Current action and preconditions to check: path_clear

Your task: For each precondition in the list above, predict whether it will hold at this action.

Consider the current scene as observed from the mobile robot's camera, and analyze the predicted future states of all dynamic agents (e.g., people, animals, vehicles, or any moving entities) within the NEXT SECOND.

IMPORTANT: Only answer "very likely" if you are absolutely certain—based on strong, clear evidence—that a dynamic agent will violate the precondition in the predicted future state. Do NOT answer "very likely" for unlikely, ambiguous, or low-probability risks.

Ask yourself for each precondition: Is there a high probability, with clear and convincing evidence, that the predicted future states of any dynamic agent will interfere with the predicted future state of the currently executing action within the NEXT SECOND, causing that precondition to fail?

Assess the risk level based on these predictions. Use "likely" or "very likely" if motions create a clear risk of interference.

Use "neutral" or "improbable" if agents are nearby but their predicted paths are clearly diverging or non-conflicting.

Failure Risk Categories: "very improbable", "improbable", "neutral", "likely", "very likely"

Answer Format: Output ONLY the probability_of_failure value from these categories: "very improbable", "improbable", "neutral", "likely", "very likely"

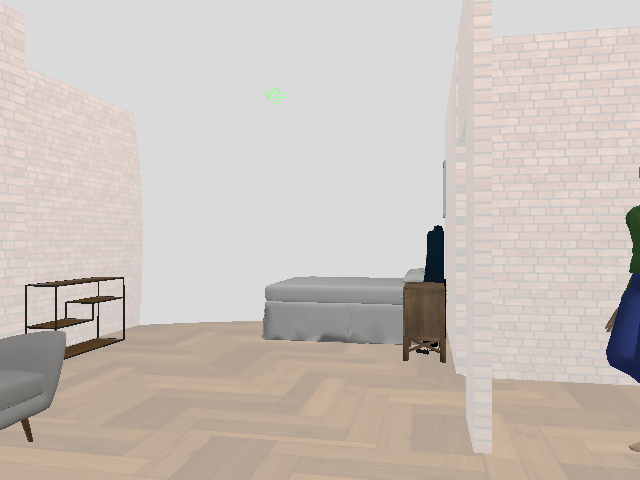

Answer: neutral